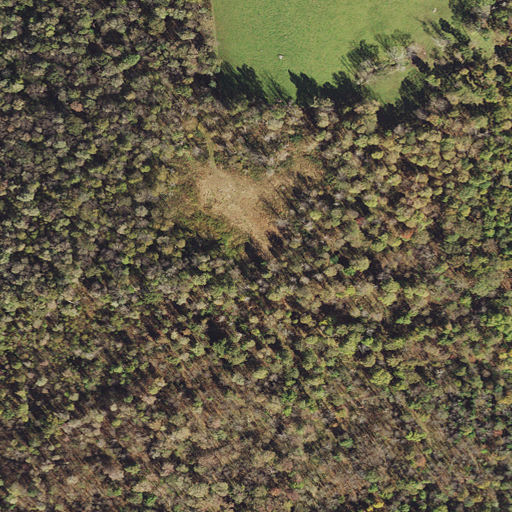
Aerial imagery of mountain in Maryland named Rich Hill containing deciduous forest, pasture, mixed forest, and shrub